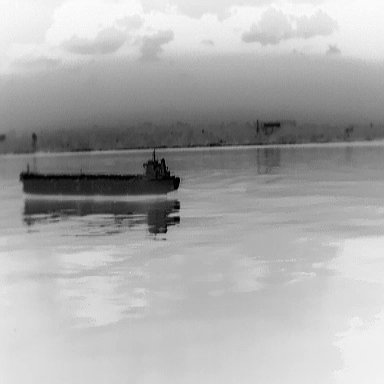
There is a liner in the infrared image.